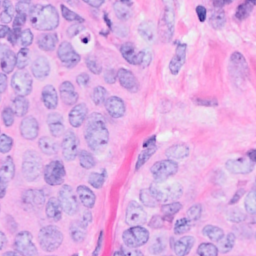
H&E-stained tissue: Breast